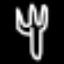
Label: fork